Interaction volume radius: 5 \u00c5
Interaction volume height: 20 \u00c5
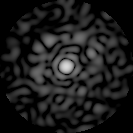
Disorder parameter: 0.8471